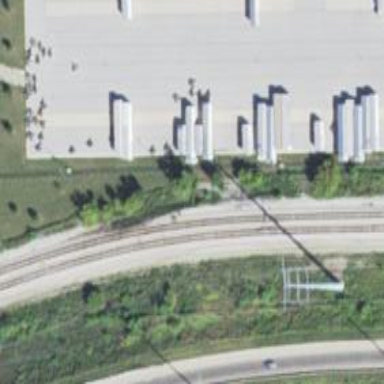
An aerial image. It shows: Abandoned railway siding.